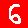
Digit: 6